Question: I am new to C++ and learning the virtual functions and got to know that we must write virtual destructor if the class have virtual functions and the class has pointer members. Below is my code, and I am using Virtual Studio 2013RC
'''
#include<iostream>
using namespace std;
//base and derived class with virtual function
class Parent{
protected:
const char *name;
public:
virtual void say(){ cout << "1" << endl; }
virtual void showName(){ cout << name << endl; }
Parent(){};
Parent(const char *myName) :name(myName){};
virtual ~Parent(){ delete name; cout << "Parent name deleted" << endl; }
};
class Child :public Parent{
protected:
const char *name;
public:
virtual void say(){ cout << "2" << endl; }
virtual void showName(){ cout << name << endl; }
Child(){};
Child(const char *myName) :name(myName){};
virtual ~Child(){ delete name; cout << "Child name deleted" << endl;}
};
int main(){
Child a("Tom");
return 0;
}
'''
Or
'''
int main(){
Parent *a = new Child("Tom");
delete a;
return 0;
}
'''
Both will give error windows of Debug Assertion Failed.
For this case, how should I write the virtual destructor properly?
Thanks a lot
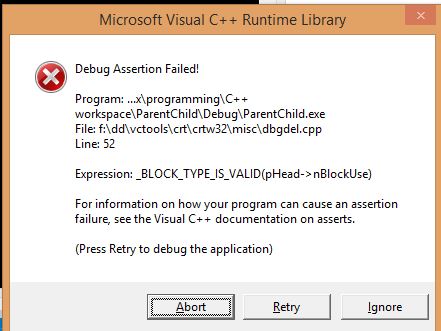
Answer: Because you try to delete a literal string pointer. You set the 'Child::name' member to point to the literal string '"Tom"', which is a pointer to memory created by your compiler. You should only 'delete' what you explicitly 'new'.
Also note that the 'Parent' and 'Child' classes each have a different and distinct 'name' member variables. When you initialize the 'Child::name' variable, the one in 'Parent' is still uninitialized.